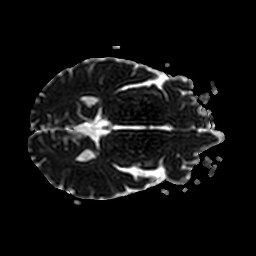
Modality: ADC
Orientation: axial
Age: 62
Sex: male
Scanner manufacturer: philips
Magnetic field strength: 3 T
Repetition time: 4.268 s
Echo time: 0.06119 s